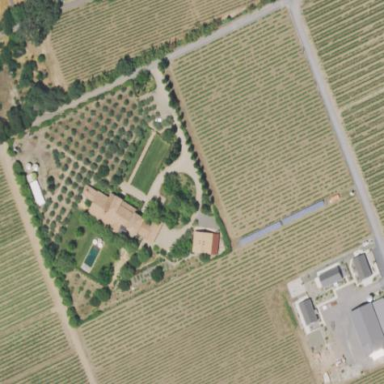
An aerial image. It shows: Vineyard with grape crops.